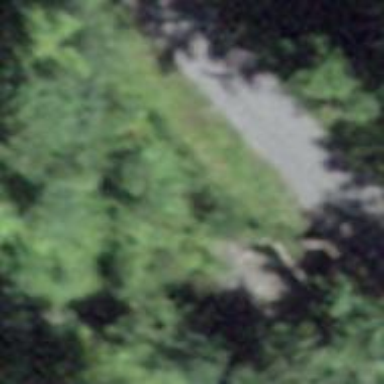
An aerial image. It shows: Set of steps on the road.